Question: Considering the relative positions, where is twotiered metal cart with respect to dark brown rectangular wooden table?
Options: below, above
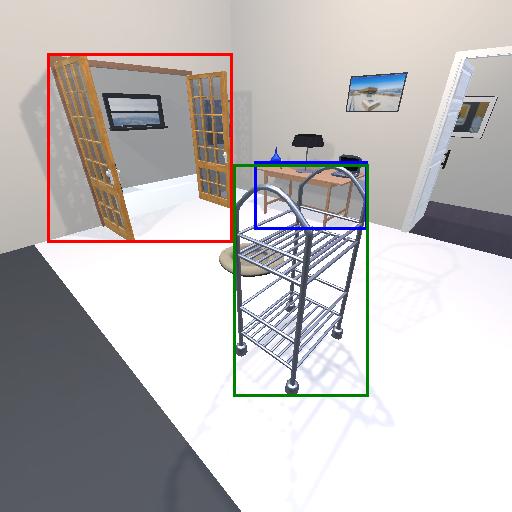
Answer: below